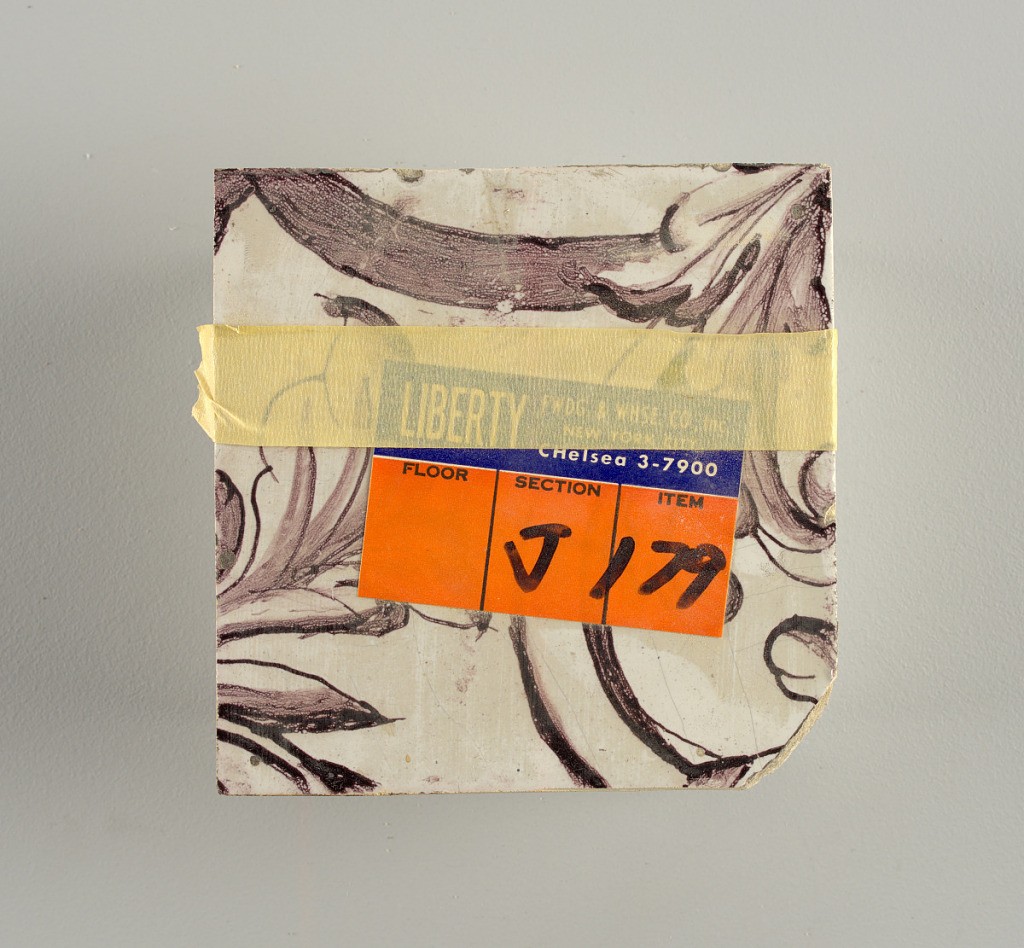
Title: Wall facing
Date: ca. 1725
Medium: tin-glazed earthenware, underglaze
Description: Two vertical rectangles, twenty-three tiles high.  A) Nine tiles wide at top; seven tiles wide at bottom.  B) Ten and one-half tiles wide.

Arabesque design of foliage.  A) with centered figure of Justice under a canopy.  B) with centered urn.